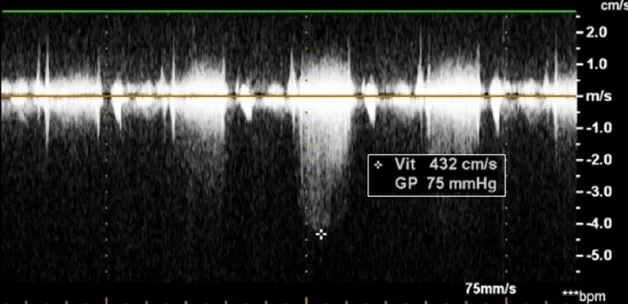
continuous wave Doppler across right ventricular outflow tract in parasternal short-axis view showing a gradient of 75 mmHg.
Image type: radiology (ultrasound)